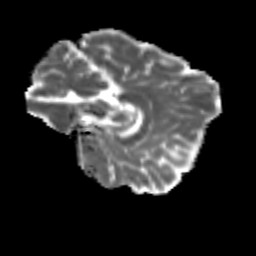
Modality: MD
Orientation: sagittal
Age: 23
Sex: female
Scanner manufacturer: siemens
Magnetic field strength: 3 T
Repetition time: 3.5 s
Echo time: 0.113 s